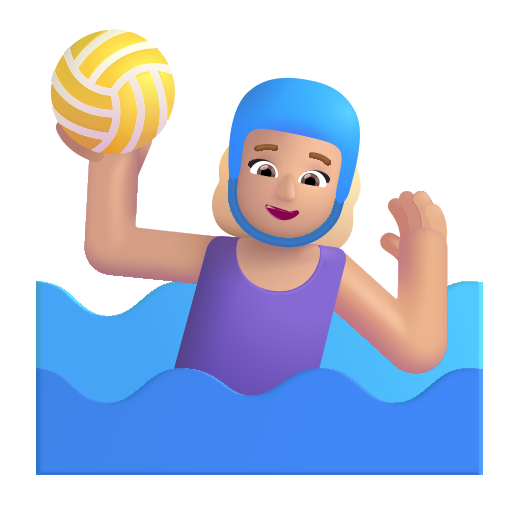
woman playing water polo color  light